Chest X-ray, AP view. Patient: 53 years old, sex M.
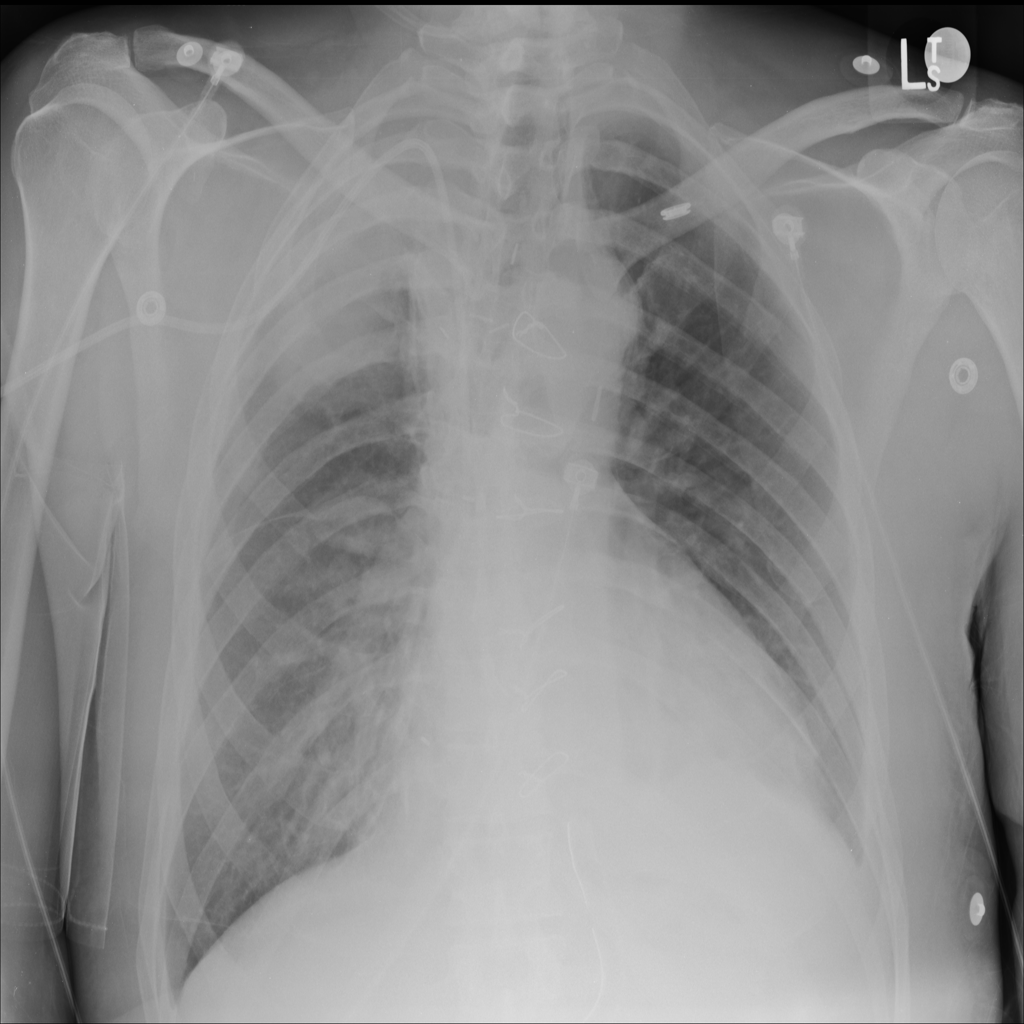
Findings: Pleural_Thickening